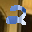
Label: 2